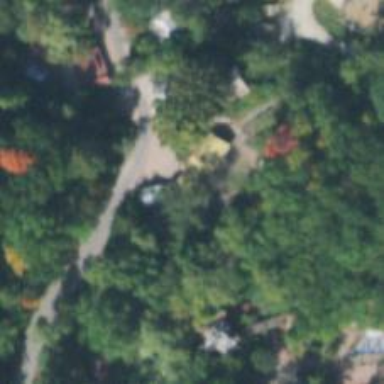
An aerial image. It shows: Miniature railway tunnel designed as building passage.